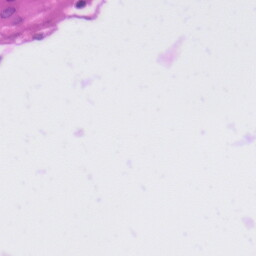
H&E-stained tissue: Tonsil